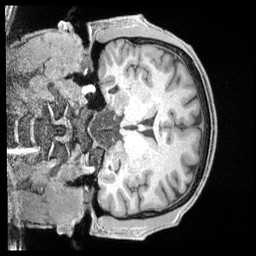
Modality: T1w
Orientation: coronal
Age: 34
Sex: male
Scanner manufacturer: siemens
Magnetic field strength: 3 T
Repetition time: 2 s
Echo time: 0.00211 s